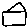
Label: house